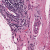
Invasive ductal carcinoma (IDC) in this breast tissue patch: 1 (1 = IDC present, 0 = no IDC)